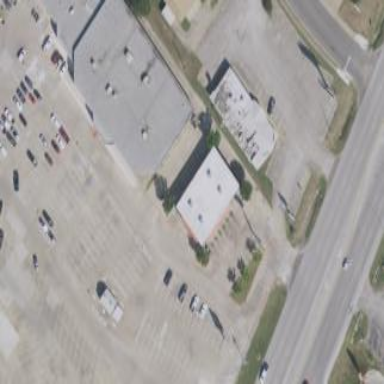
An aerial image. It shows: Retail building.